Question: I have a hard time implementing 'newUser' with parse. I'm following a tutorial about this sign-up Parse version.
Why is only 'password' working and not the other codes?
'''
self.actInd.startAnimating()
var newUser = PFUser()
newUser.name = name
newUser.surname = surname
newUser.birth = birth
newuser.email = email
newUser.password = password <- // why only password works?
newUser.confirmpassword = confirmpassword
'''

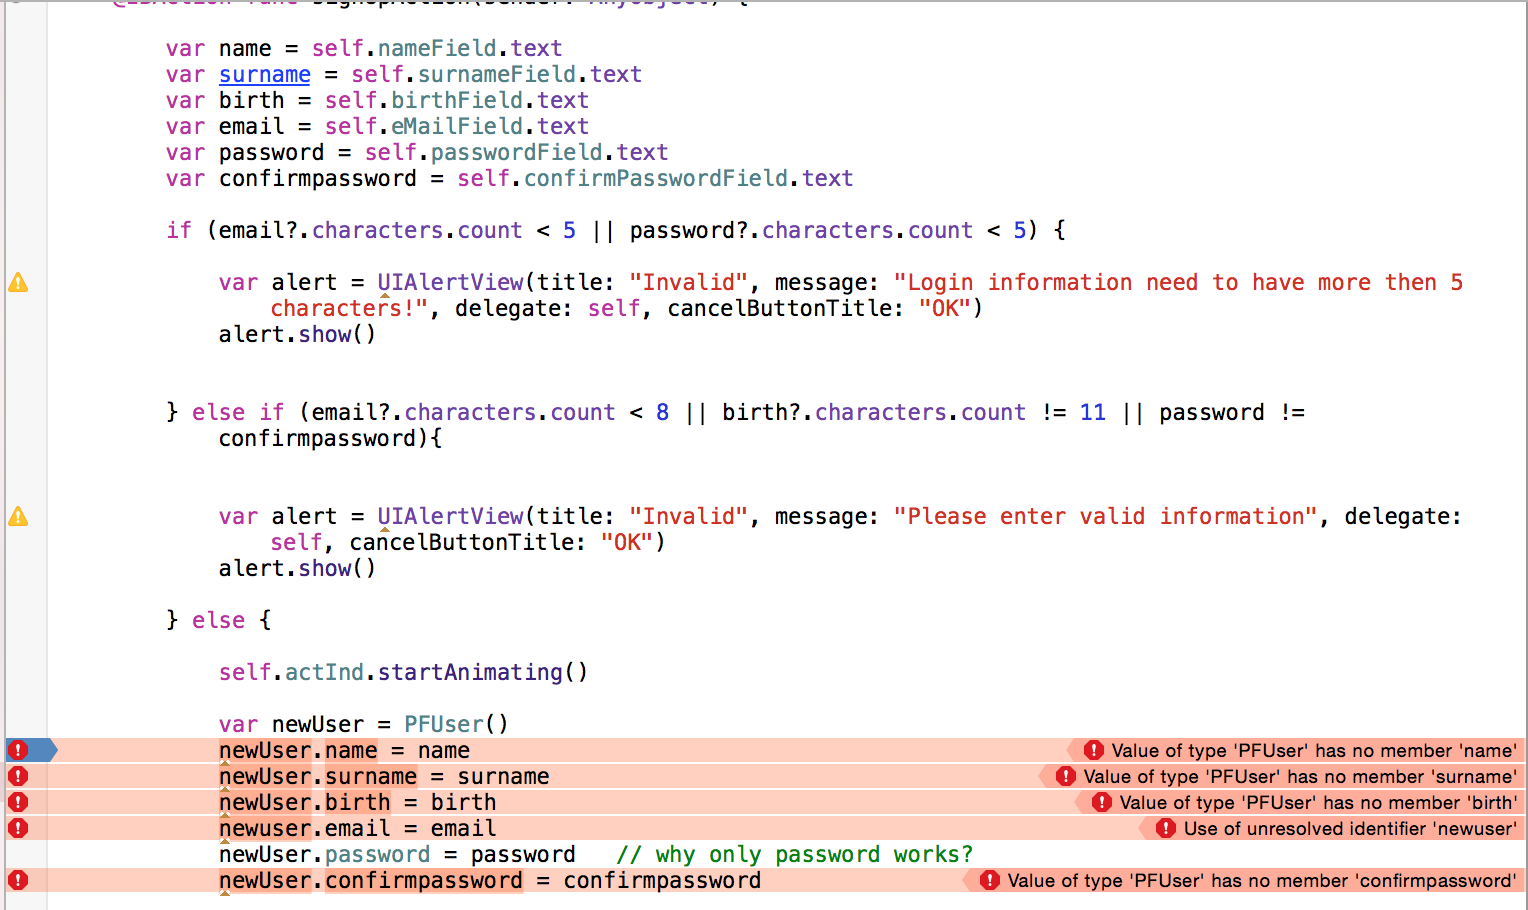
Answer: Two things should work: 'email' and 'password'.
Reason for that is that the <URL> has a couple of properties:
- - -
You 'email'-line does however not work because you misspelled 'newUser' - you wrote 'newuser' (lower case 'U')
The "regular" PFUser just does not have the property 'confirmPassword' for example - did you somewhere tell the compiler that it should have that property? Same goes for the other properties.
# Solution
Your probably have to create a subclass of 'PFUser' and register that subclass - for example like in this question/answer: <URL>